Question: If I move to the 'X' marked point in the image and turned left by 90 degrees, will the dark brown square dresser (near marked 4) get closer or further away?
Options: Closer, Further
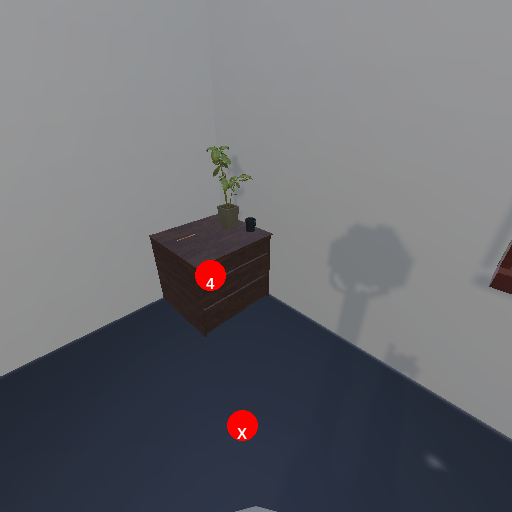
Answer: Closer